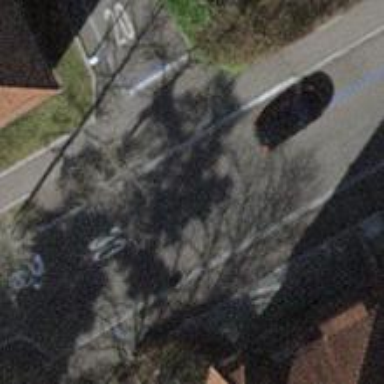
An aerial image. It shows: Asphalt road in living street.